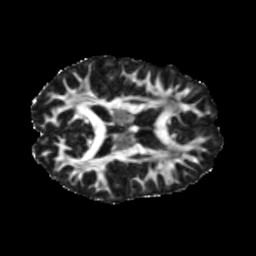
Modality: FA
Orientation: axial
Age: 26
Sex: male
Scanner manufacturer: siemens
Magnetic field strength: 3 T
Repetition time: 3.23 s
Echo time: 0.0892 s